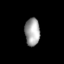
Tissue: lung
Cell type: Endothelial cells
Senescence score: 0.6331
Nuclear area (px): 407
Mean DAPI intensity: 162.877